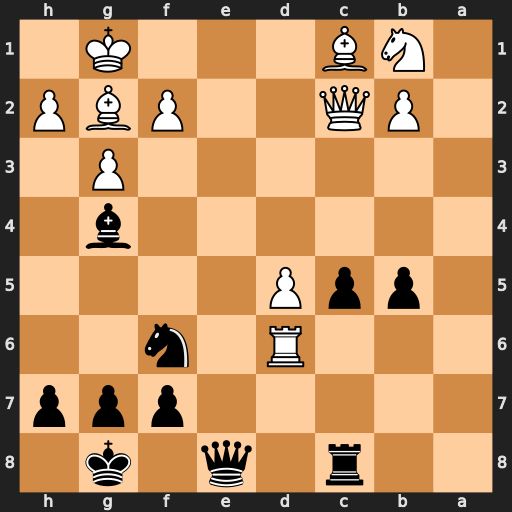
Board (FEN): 2r1q1k1/5ppp/3R1n2/1ppP4/6b1/6P1/1PQ2PBP/1NB3K1
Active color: b
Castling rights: -
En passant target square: -
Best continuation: Qe1+ Bf1 Bh3 Qe2 Qxc1